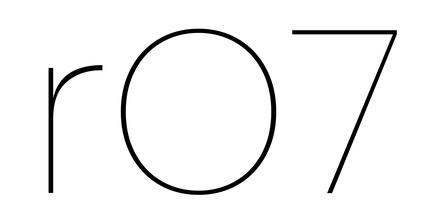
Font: Poppins-Thin